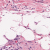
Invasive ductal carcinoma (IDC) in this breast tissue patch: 1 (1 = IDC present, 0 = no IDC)